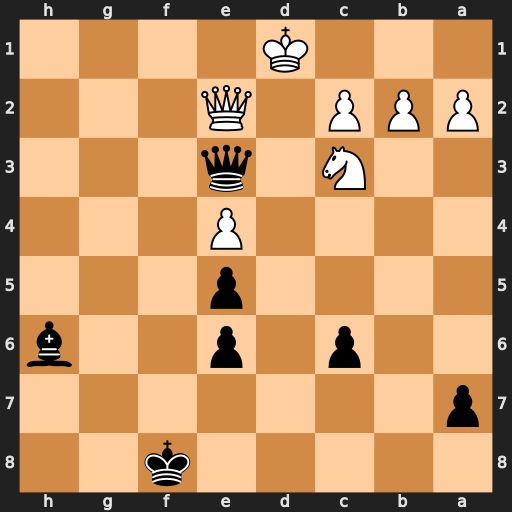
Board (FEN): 5k2/p7/2p1p2b/4p3/4P3/2N1q3/PPP1Q3/3K4
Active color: b
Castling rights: -
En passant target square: -
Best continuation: Qc1#